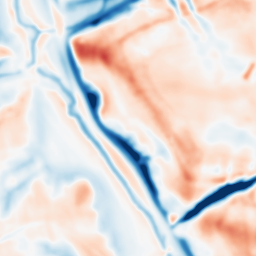
Category: multiscale
Decomposition family: dog_multiscale
Decomposition parameters: sigma_ratio: 1.4
n_scales: 5
base_sigma: 2
Upsampling method: bicubic
Upsampling parameters: scale: 2
Upsampling scale: 2